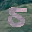
Label: 5